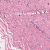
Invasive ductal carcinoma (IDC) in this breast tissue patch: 0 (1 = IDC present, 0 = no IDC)